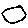
Label: circle